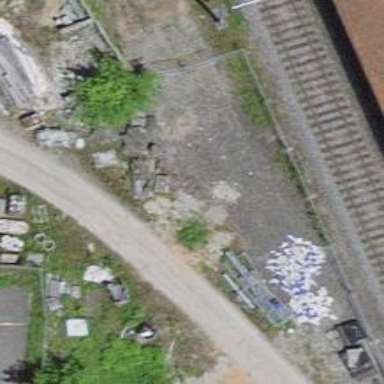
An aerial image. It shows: Abandoned railway spur with one track.